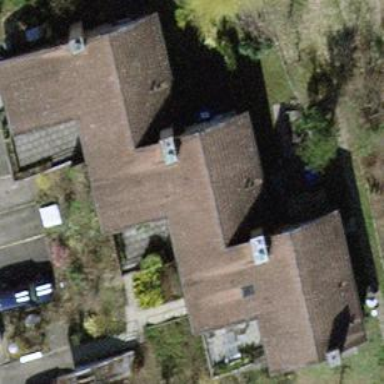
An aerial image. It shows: Terrace building with saltbox roof shape.